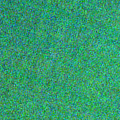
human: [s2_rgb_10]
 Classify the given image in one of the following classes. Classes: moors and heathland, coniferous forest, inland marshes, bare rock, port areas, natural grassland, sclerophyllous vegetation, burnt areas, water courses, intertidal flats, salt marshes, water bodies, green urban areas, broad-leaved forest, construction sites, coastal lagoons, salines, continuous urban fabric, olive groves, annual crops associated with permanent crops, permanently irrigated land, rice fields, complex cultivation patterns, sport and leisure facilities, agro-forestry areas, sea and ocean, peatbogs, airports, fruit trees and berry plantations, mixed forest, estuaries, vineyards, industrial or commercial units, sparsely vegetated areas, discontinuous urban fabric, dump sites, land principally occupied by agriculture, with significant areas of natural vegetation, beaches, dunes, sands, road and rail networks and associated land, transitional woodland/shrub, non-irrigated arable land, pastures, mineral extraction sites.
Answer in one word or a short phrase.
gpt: sea and ocean